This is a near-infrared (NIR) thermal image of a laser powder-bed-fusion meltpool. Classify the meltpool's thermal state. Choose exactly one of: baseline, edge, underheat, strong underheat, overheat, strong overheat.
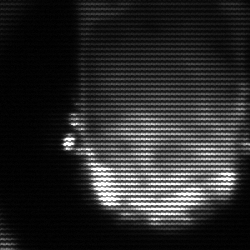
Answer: baseline